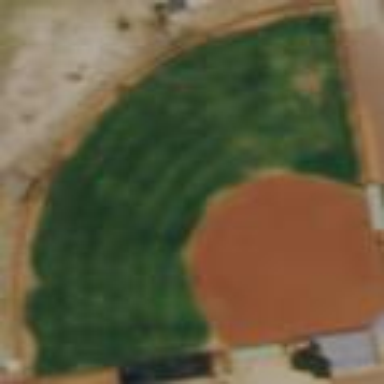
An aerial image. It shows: Softball pitch for leisure and sport activities.